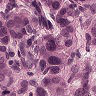
Metastatic tissue present: yes